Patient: sex F, age 44
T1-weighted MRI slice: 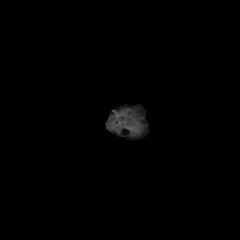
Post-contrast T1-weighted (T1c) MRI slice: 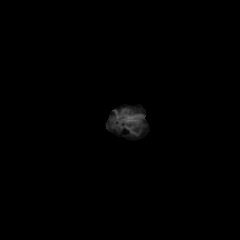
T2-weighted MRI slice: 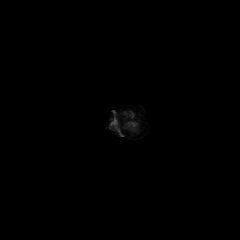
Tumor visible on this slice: no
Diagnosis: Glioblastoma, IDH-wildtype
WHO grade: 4